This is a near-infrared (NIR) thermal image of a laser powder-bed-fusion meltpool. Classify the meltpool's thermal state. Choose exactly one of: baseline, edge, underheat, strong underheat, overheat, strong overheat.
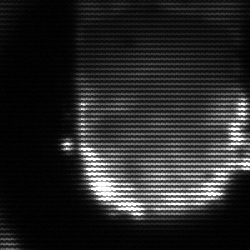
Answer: baseline